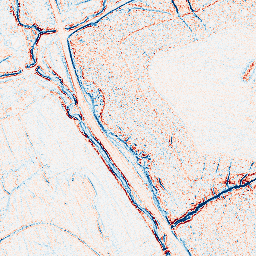
Category: edge_preserving
Decomposition family: bilateral
Decomposition parameters: d: 5
sigma_color: 50
sigma_space: 150
Upsampling method: lanczos
Upsampling parameters: scale: 8
Upsampling scale: 8